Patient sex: M
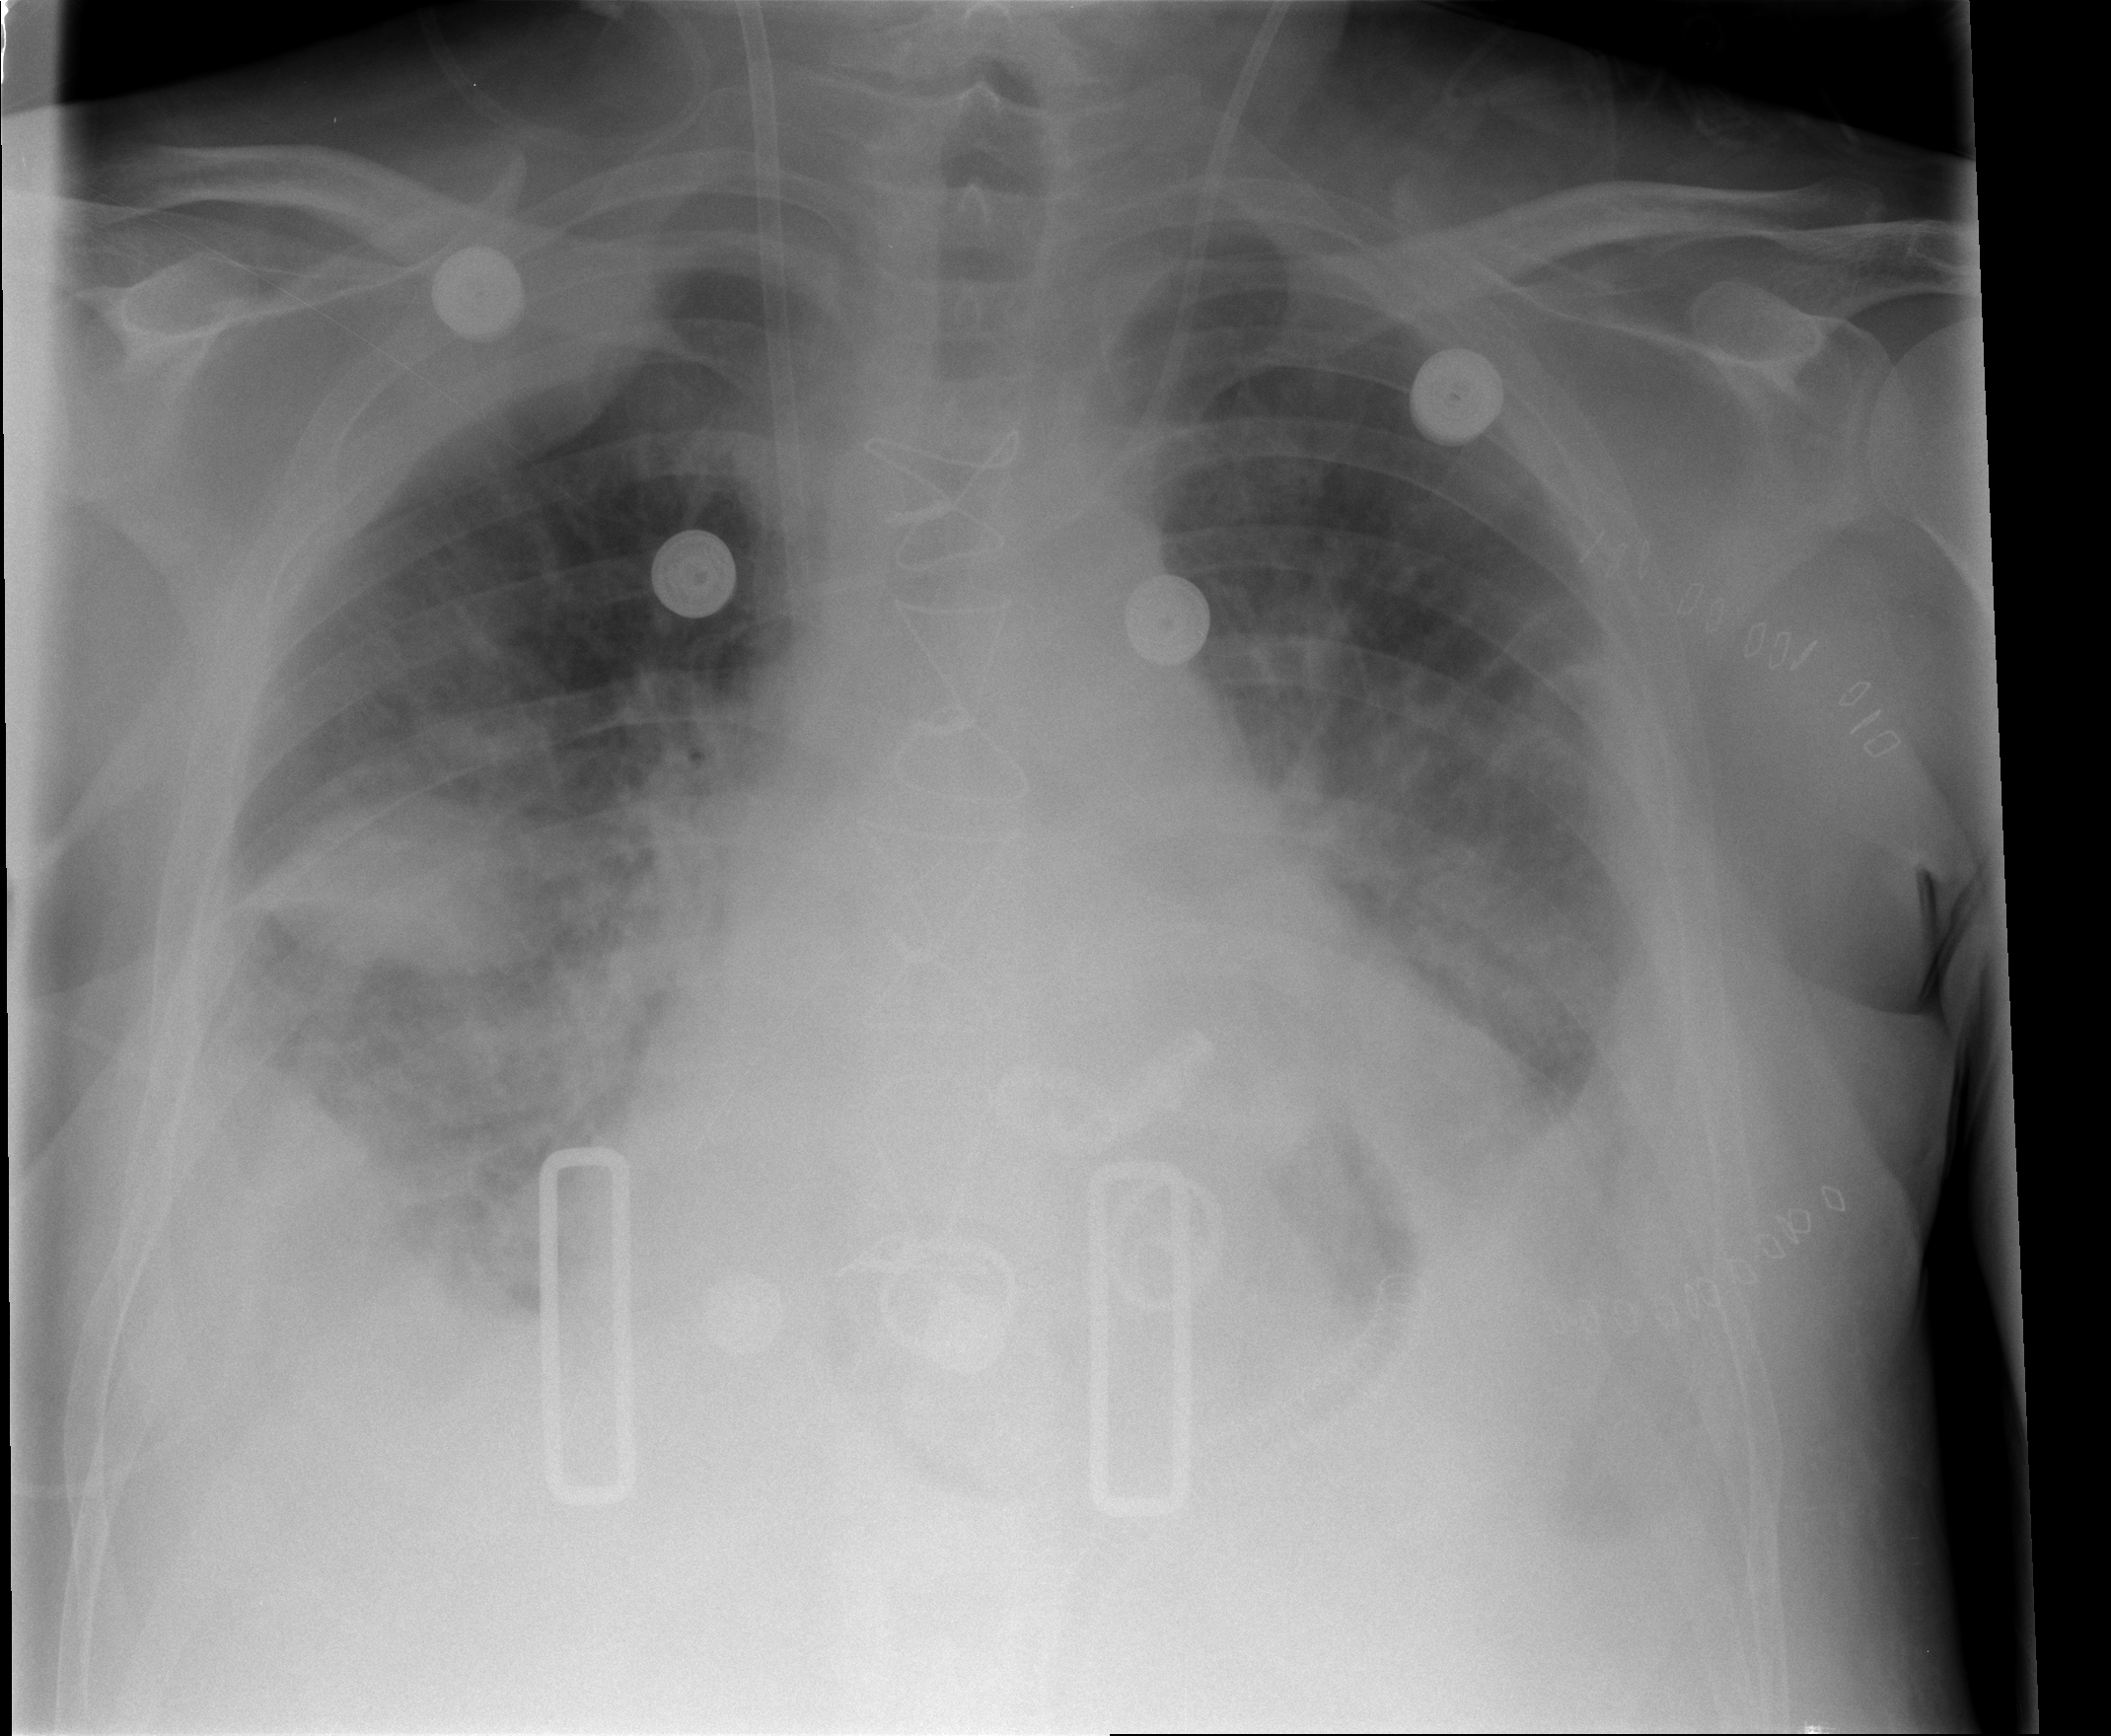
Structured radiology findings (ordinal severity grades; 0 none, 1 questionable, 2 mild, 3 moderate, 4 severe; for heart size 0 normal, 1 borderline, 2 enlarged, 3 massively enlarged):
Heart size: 2
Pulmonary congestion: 2
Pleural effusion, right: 3
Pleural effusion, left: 3
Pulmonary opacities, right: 3
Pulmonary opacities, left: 2
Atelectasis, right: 3
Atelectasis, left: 2